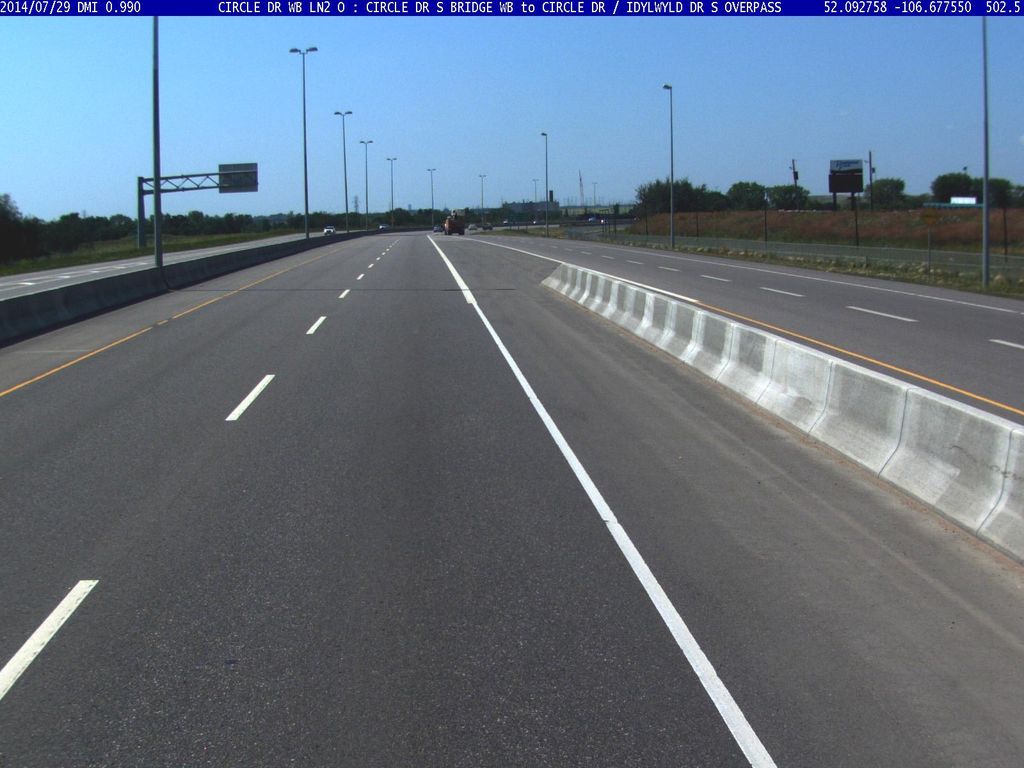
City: saskatoon